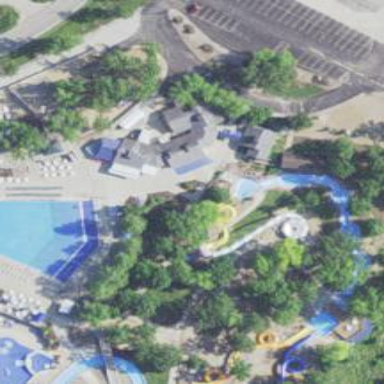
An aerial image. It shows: Water slide attraction.